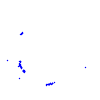
Particle: proton